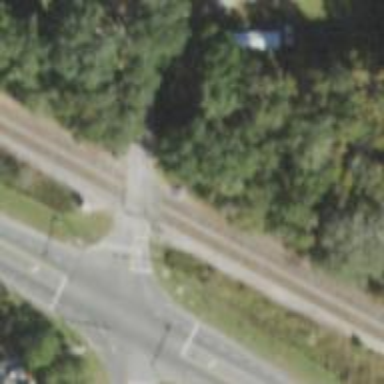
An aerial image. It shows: Railway level crossing.